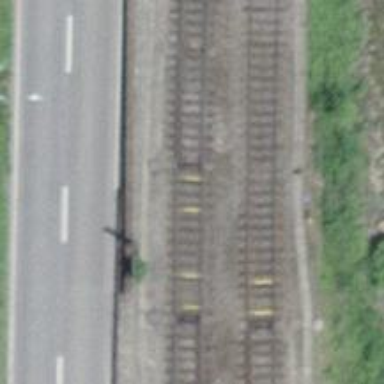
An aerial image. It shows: Railway switch.